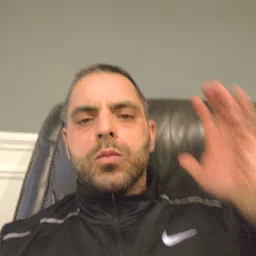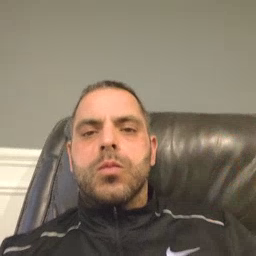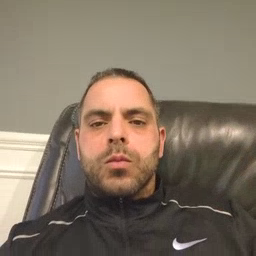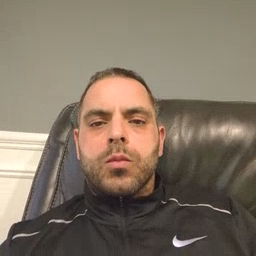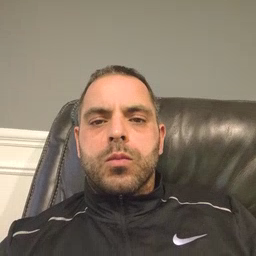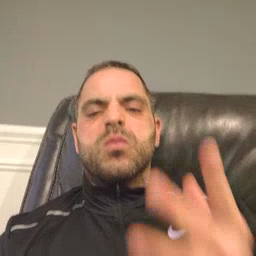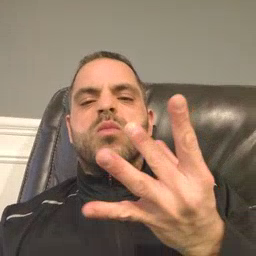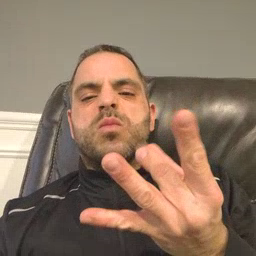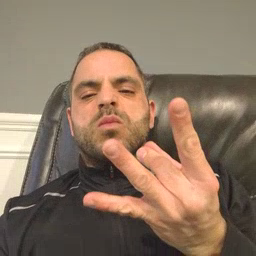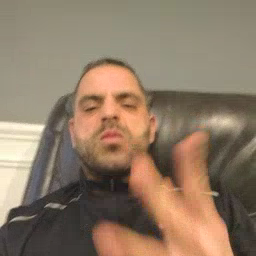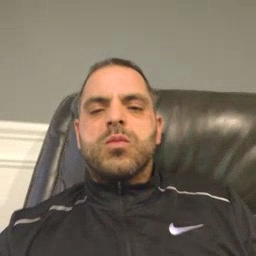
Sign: sticky